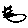
Label: cat